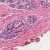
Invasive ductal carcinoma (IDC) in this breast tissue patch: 0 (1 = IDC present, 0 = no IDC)